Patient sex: M
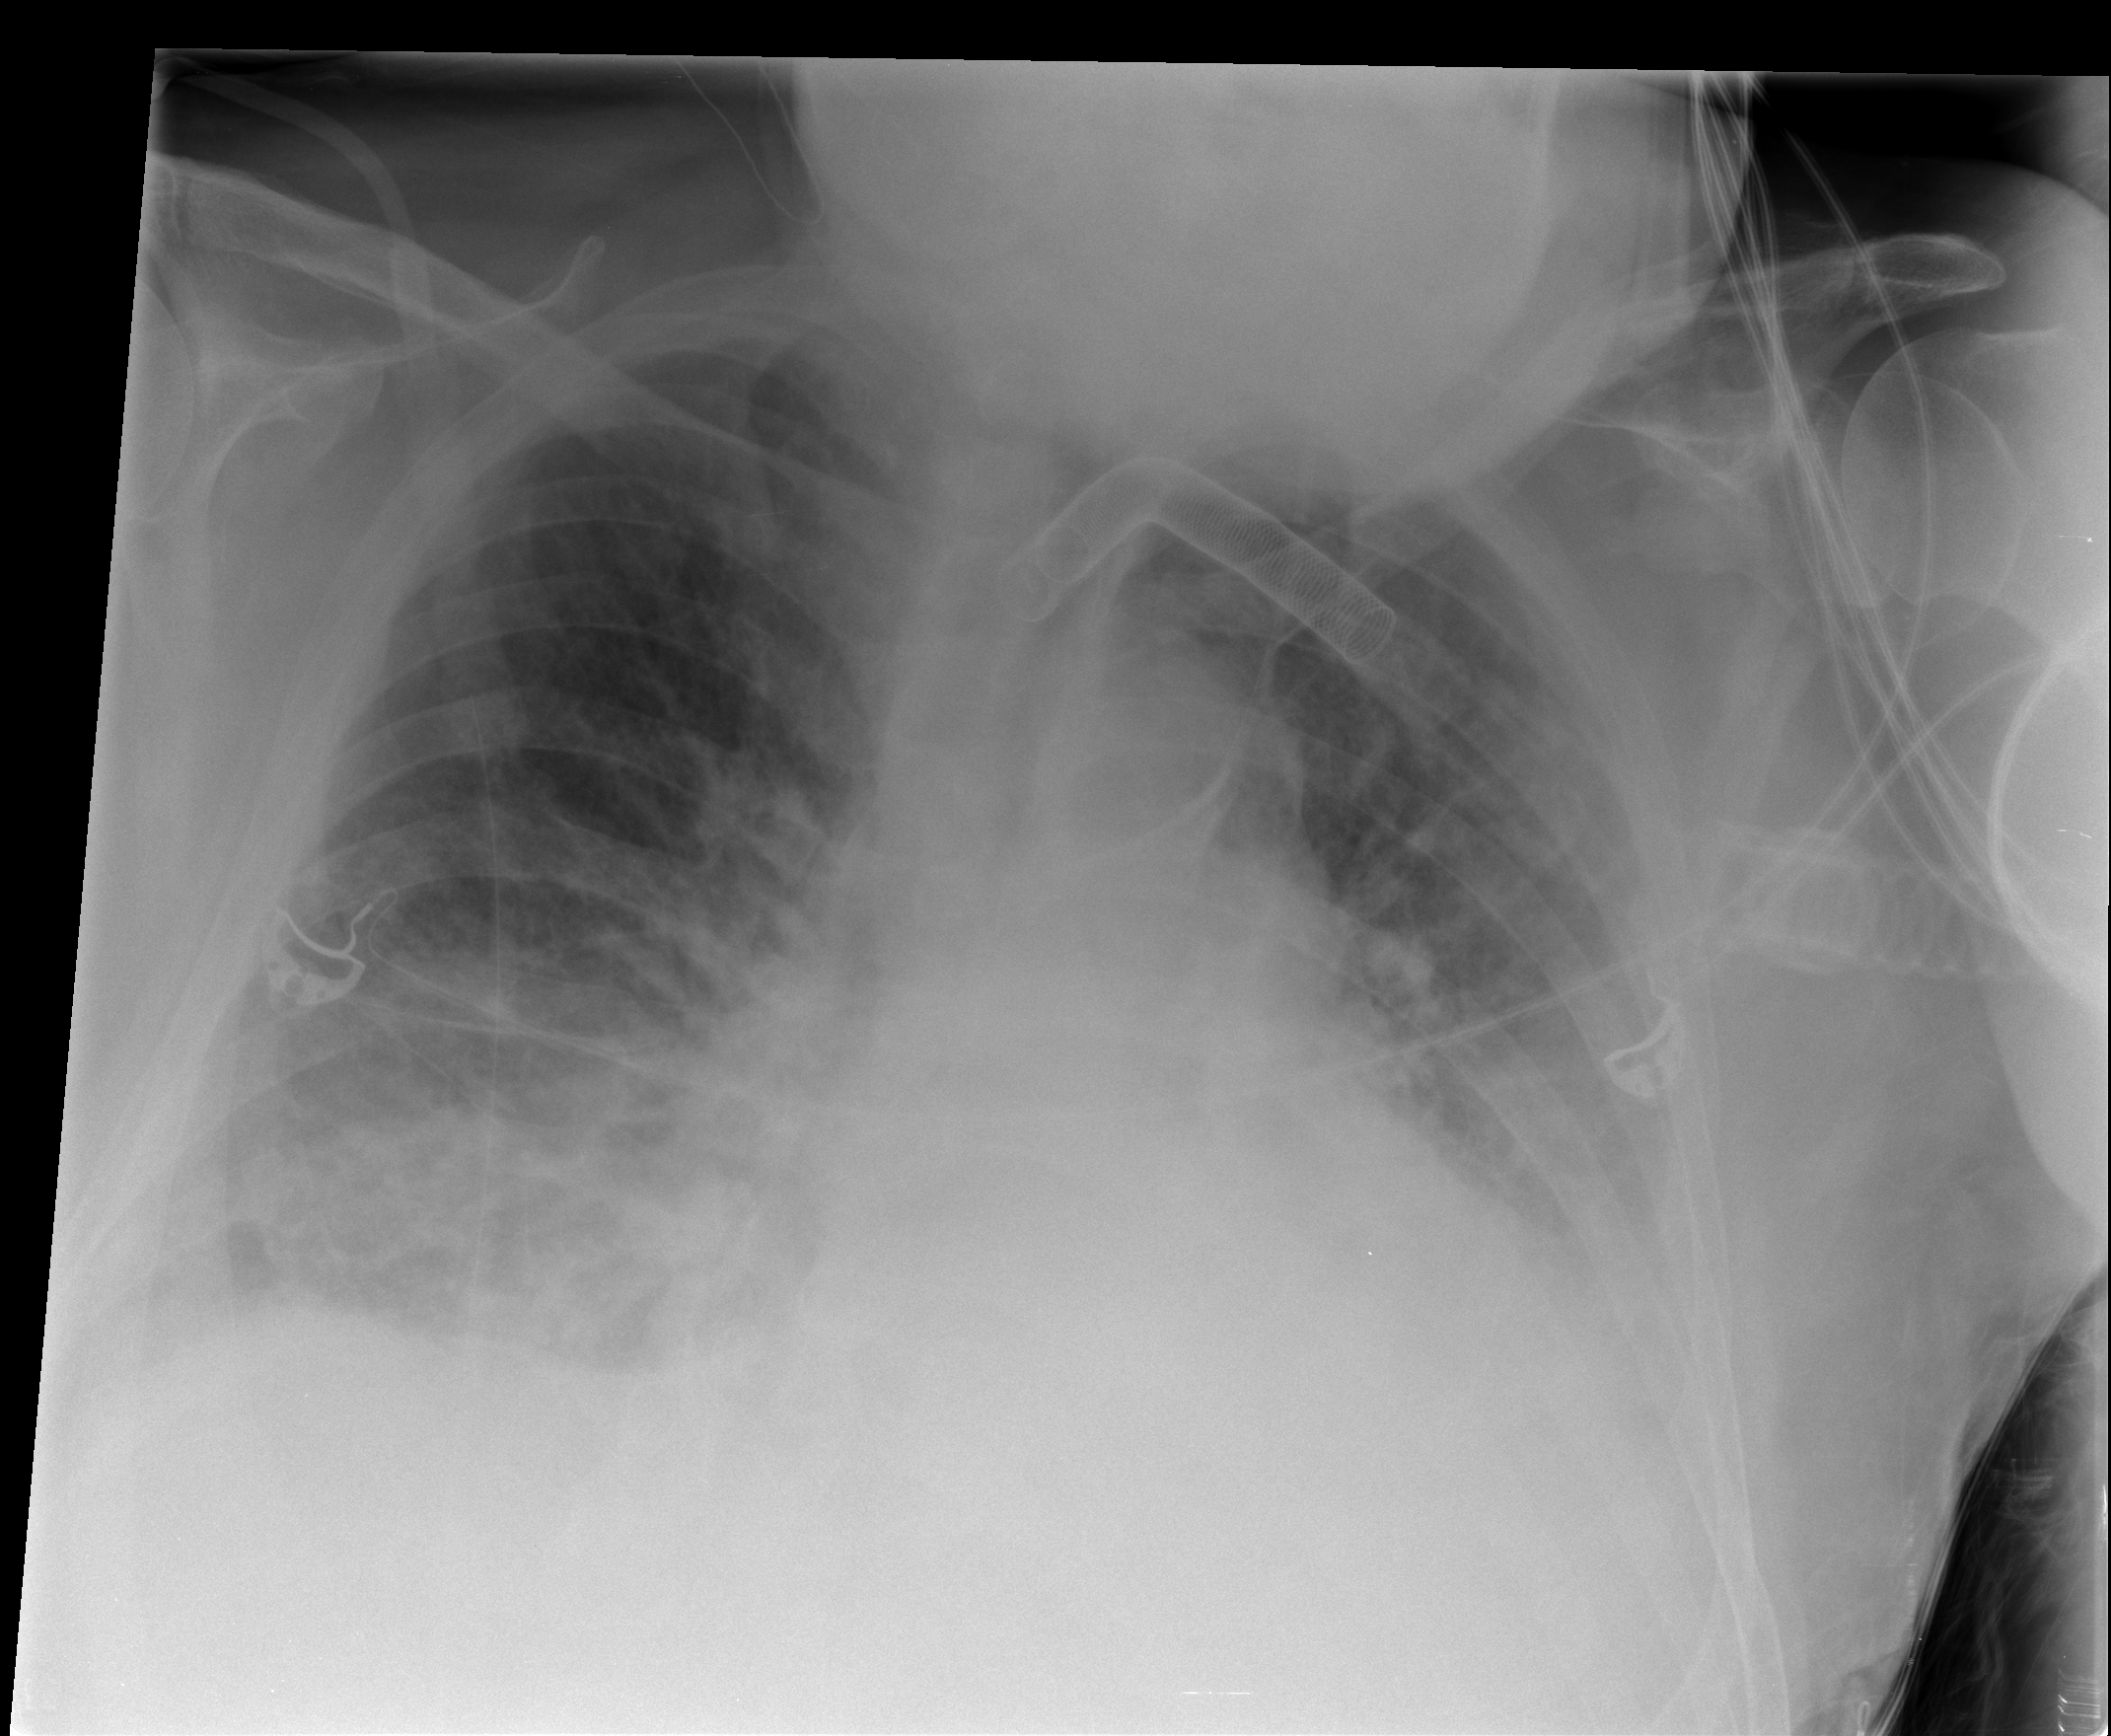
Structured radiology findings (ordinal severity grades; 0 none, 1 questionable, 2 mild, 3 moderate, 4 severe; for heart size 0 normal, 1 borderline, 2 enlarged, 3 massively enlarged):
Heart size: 2
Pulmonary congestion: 2
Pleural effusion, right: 2
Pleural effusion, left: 2
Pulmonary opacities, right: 3
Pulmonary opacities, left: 2
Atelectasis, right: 2
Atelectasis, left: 2